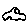
Label: car